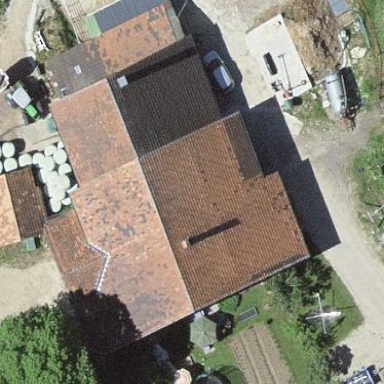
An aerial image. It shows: Farm building.